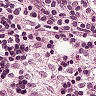
Metastatic tissue present: no